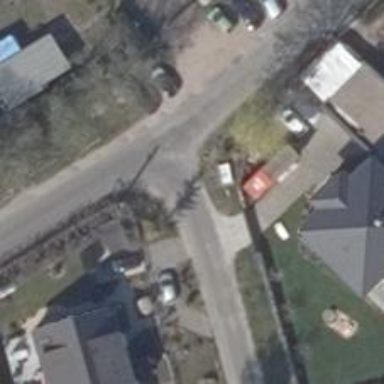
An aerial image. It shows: Asphalt road in residential area.